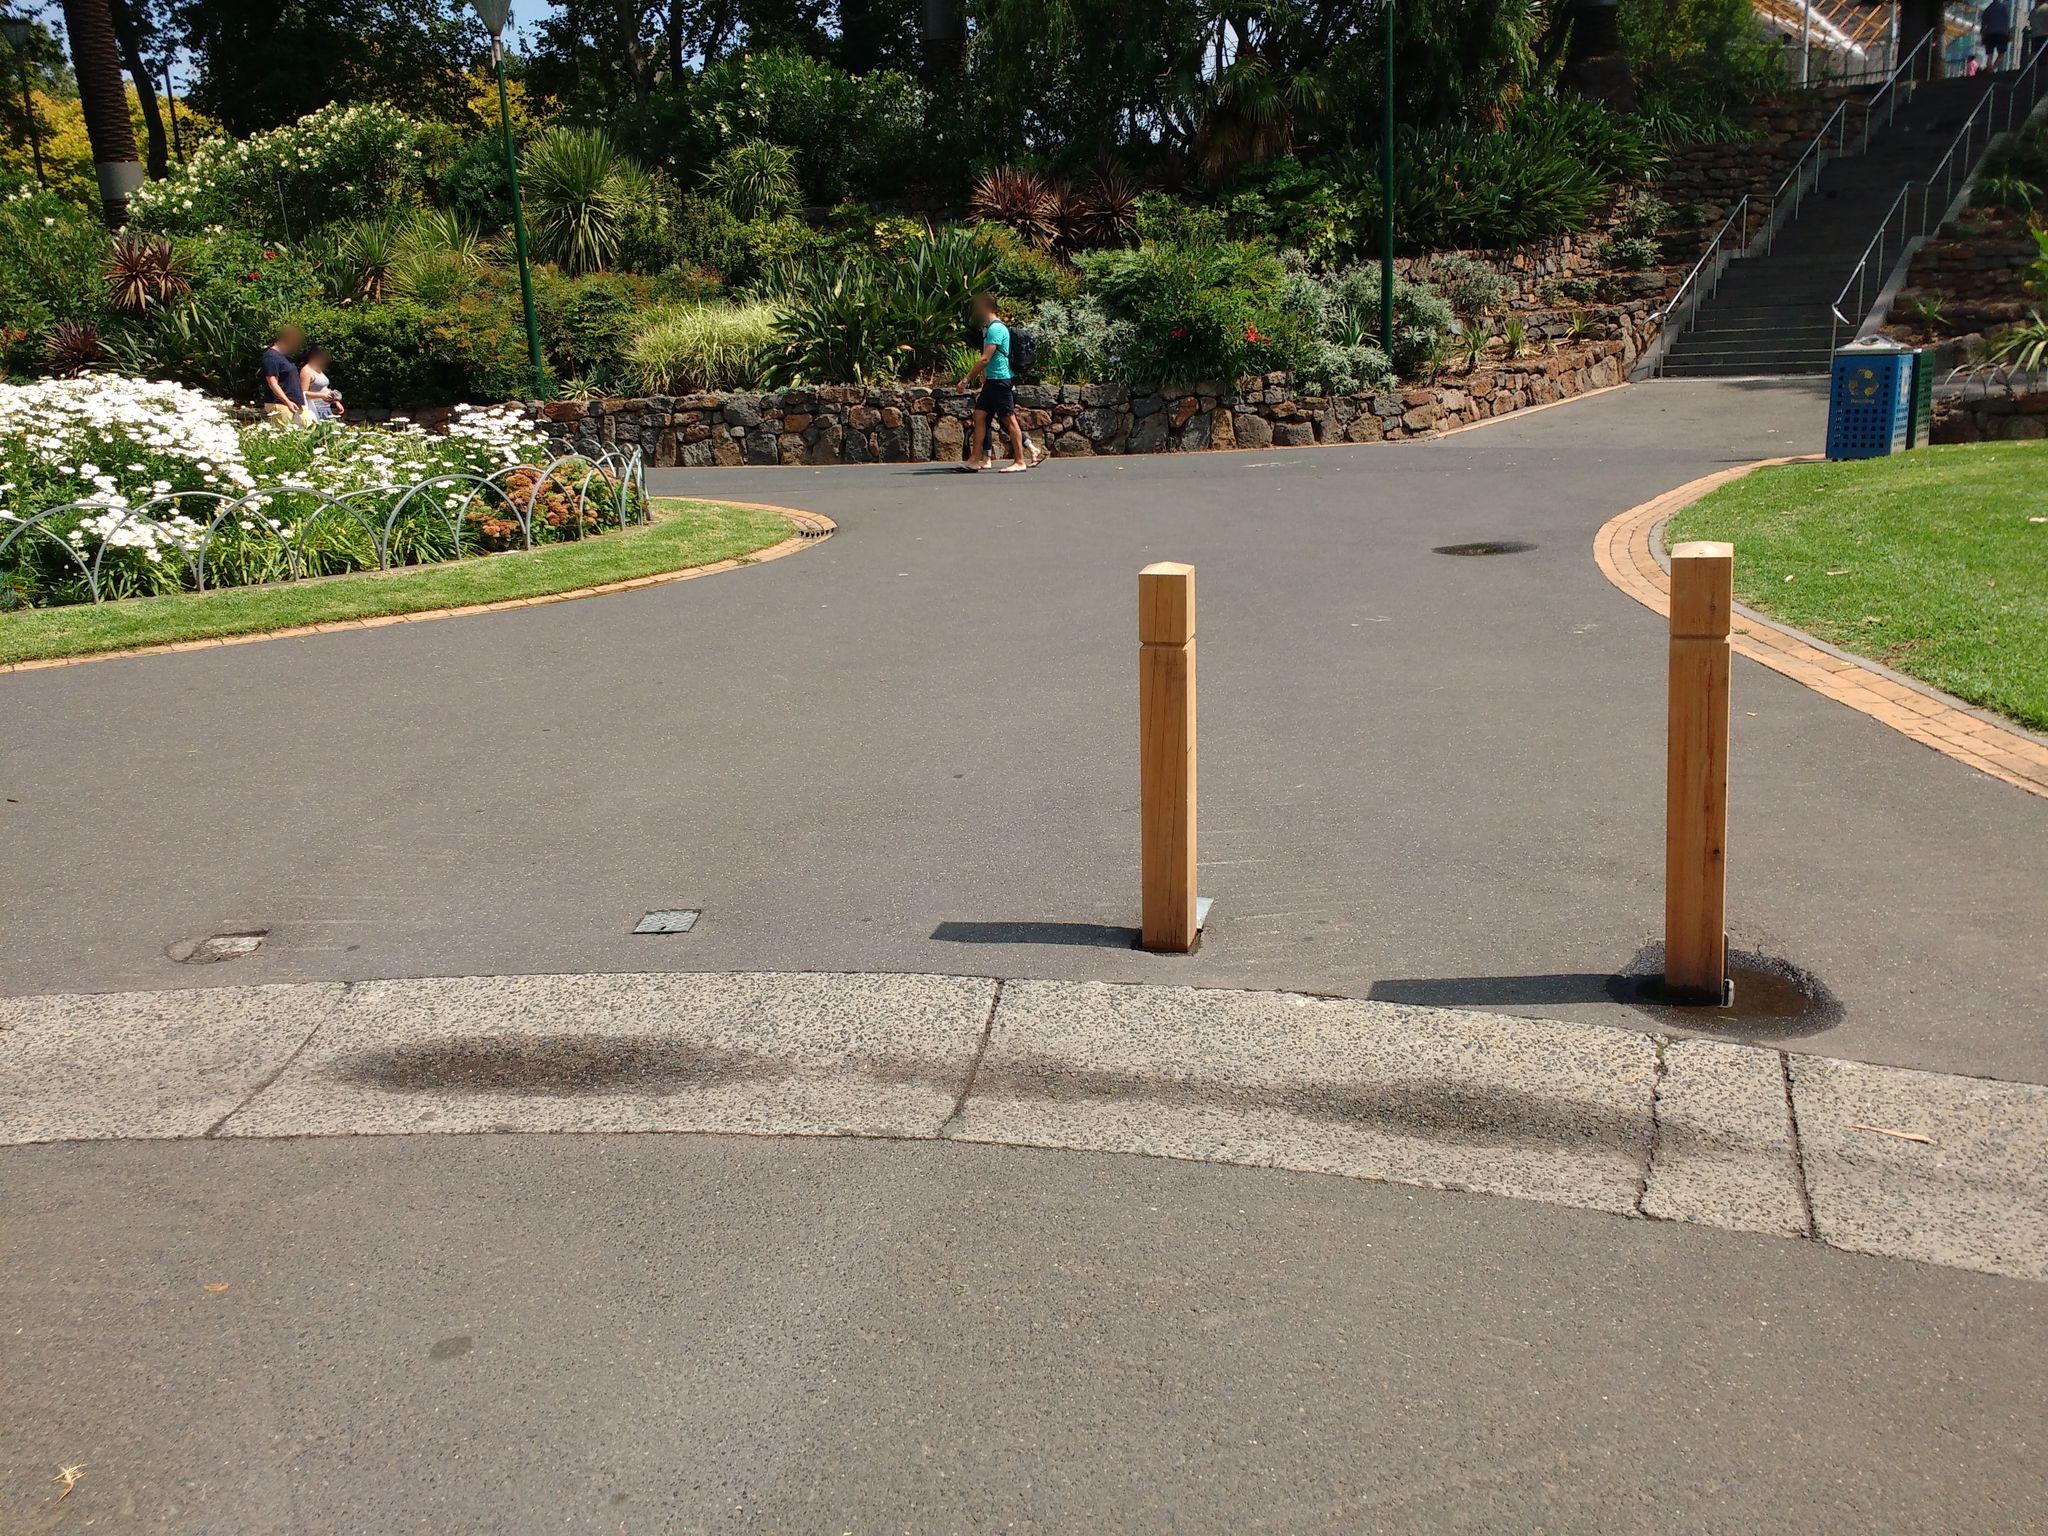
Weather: clear
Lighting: day
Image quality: good
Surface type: cycling surface
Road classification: unclassified
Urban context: urban centre
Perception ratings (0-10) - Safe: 6.4, Lively: 4.25, Beautiful: 8.98, Boring: 6.78, Depressing: 5.54, Wealthy: 7.92